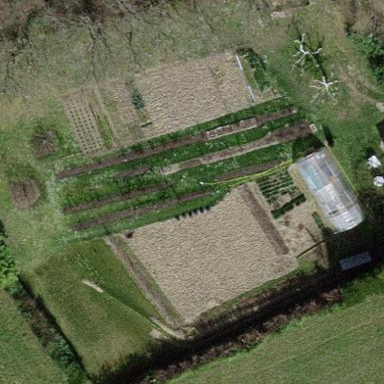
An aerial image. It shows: Allotments area.